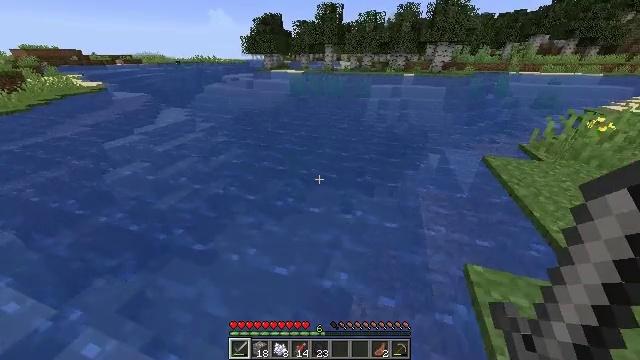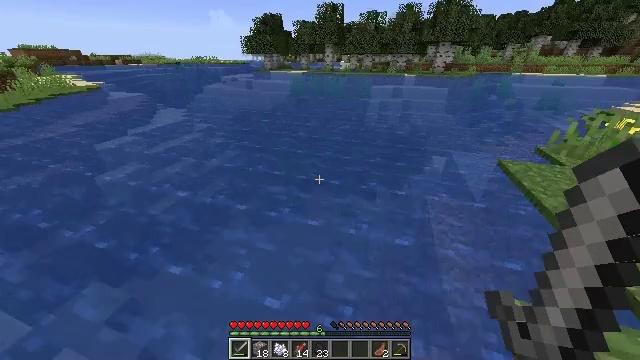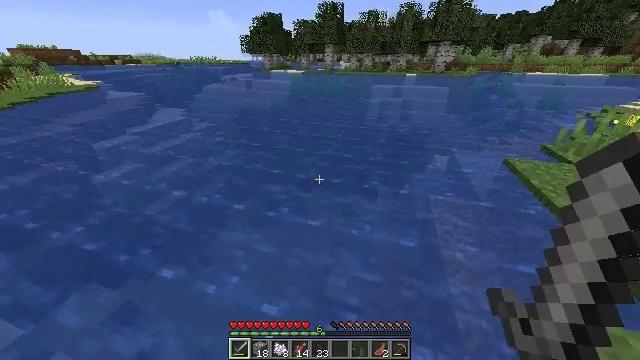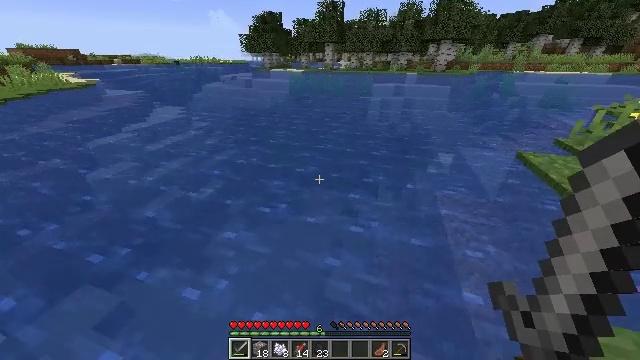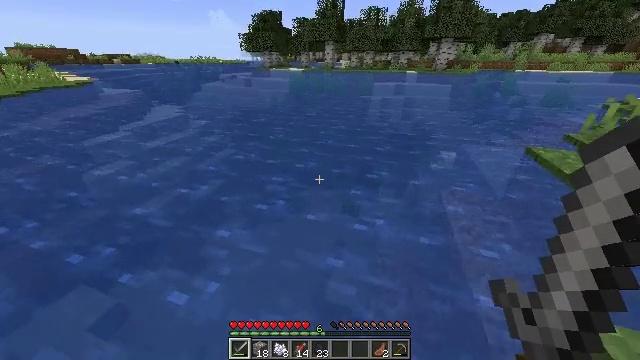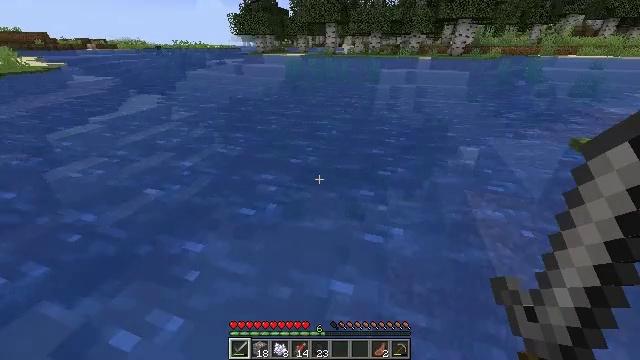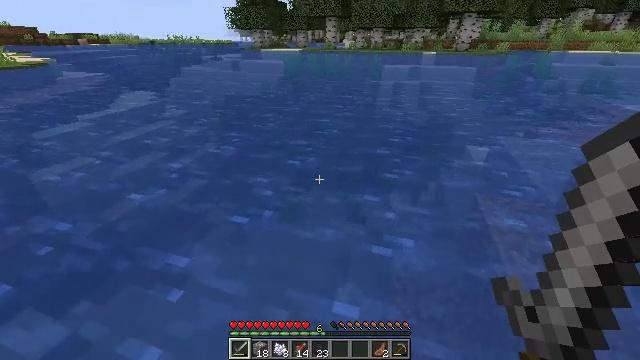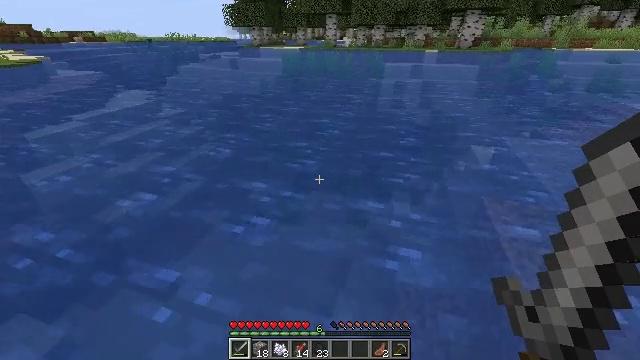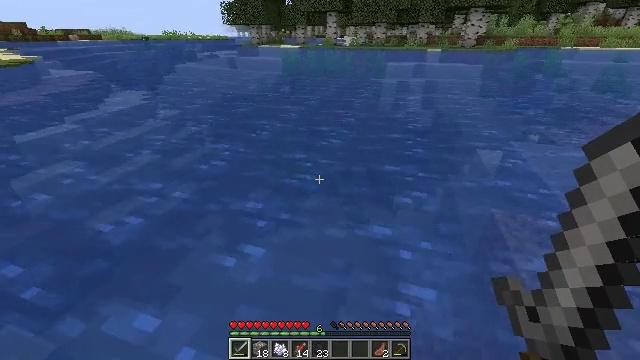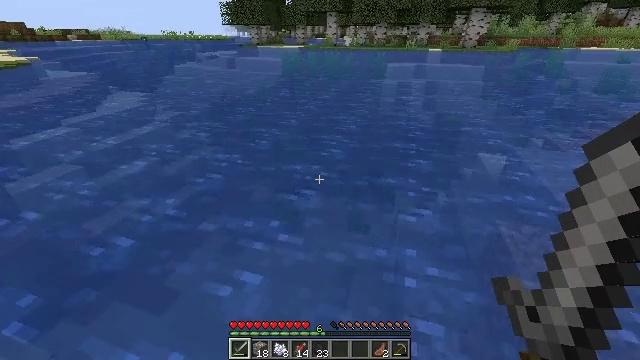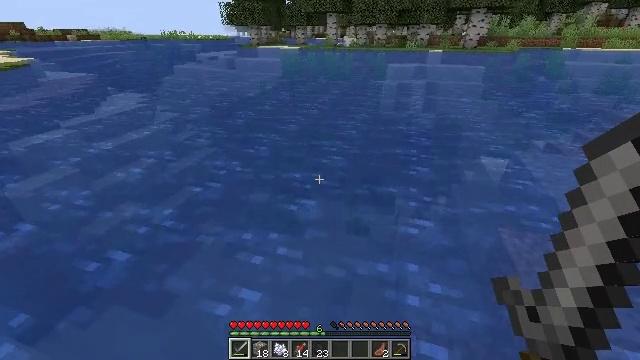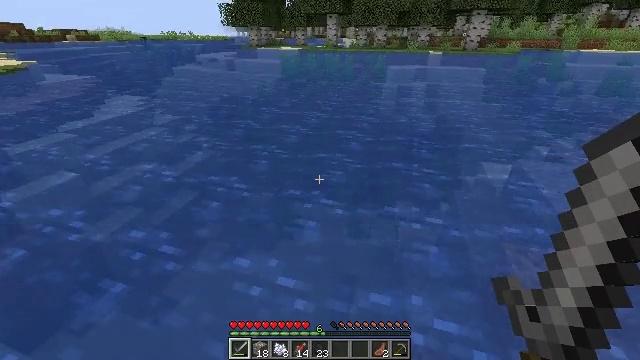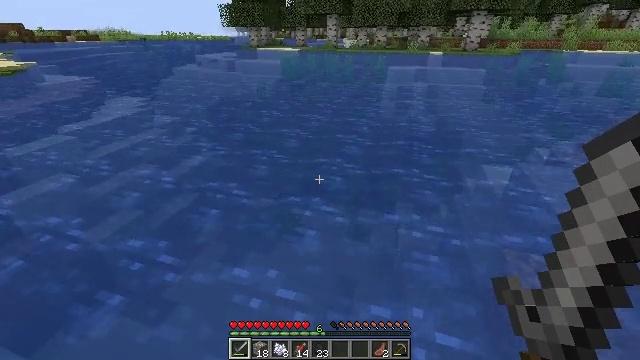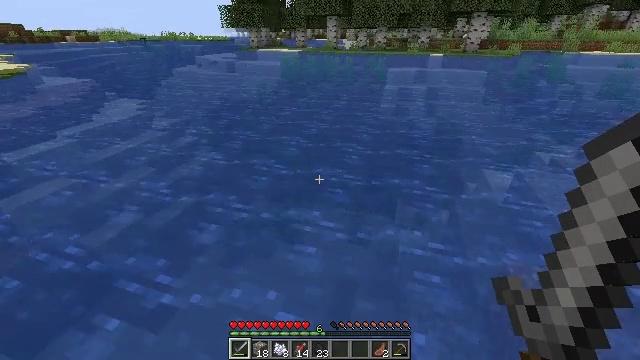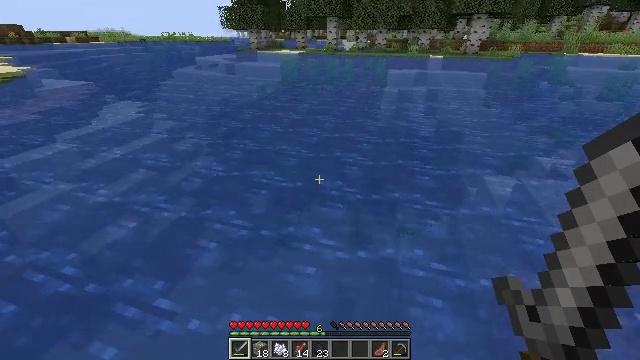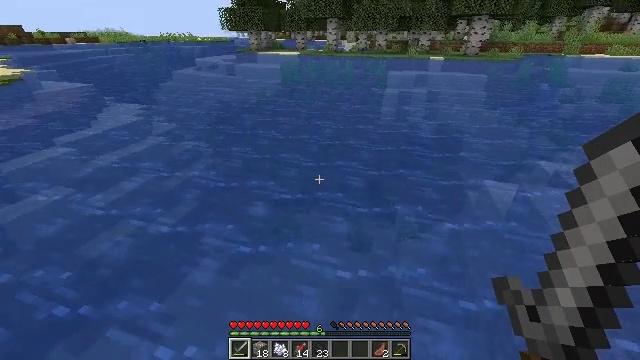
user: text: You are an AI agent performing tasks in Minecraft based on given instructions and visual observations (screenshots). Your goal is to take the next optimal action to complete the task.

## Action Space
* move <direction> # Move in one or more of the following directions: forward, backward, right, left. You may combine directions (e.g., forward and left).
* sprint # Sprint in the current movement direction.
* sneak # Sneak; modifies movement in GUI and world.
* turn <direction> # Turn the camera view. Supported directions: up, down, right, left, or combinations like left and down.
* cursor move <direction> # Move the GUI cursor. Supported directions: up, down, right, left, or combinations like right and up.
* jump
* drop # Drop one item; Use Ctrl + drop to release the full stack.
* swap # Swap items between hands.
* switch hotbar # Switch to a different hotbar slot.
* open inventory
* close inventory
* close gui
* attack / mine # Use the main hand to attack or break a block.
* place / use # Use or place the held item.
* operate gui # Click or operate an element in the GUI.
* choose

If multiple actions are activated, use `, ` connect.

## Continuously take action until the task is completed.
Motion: motion action
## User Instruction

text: Hunt a salmon.
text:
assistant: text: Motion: move forward
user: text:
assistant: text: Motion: move forward, jump
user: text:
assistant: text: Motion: move forward, jump
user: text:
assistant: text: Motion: move forward, jump
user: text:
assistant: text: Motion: move forward, jump
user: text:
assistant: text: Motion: move forward, jump
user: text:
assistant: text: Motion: move forward, jump
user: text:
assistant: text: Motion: move forward, jump
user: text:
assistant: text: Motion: move forward, jump
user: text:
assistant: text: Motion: move forward, jump
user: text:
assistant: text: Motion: move forward, jump
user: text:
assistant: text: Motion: move forward, jump
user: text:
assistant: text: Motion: move forward, jump
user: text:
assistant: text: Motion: move forward, jump
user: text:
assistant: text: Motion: move forward, jump
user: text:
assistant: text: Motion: move forward, jump
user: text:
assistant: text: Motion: move forward, jump
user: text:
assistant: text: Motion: move forward
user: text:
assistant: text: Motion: move forward
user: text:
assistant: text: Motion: move forward
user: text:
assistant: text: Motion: move forward, turn left
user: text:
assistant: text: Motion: move forward
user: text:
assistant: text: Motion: move forward
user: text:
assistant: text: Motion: move forward
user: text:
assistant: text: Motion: move forward
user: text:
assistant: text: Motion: move forward, turn left
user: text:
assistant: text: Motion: move forward, turn left and up
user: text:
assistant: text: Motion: move forward, turn left and up
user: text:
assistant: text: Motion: move forward, turn left and up
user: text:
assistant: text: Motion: move forward, turn left and up